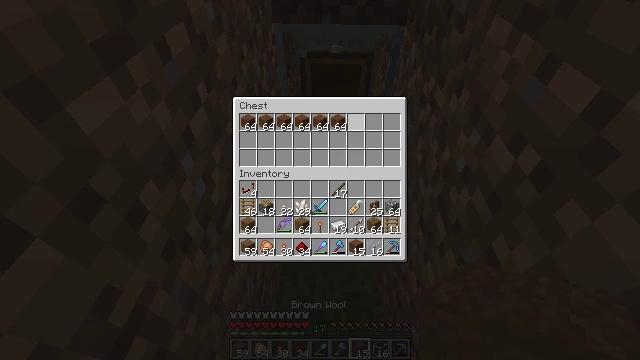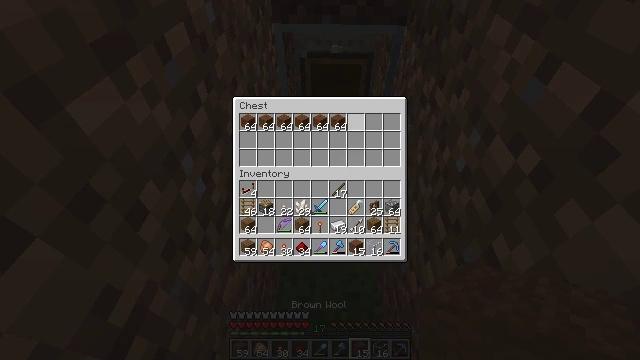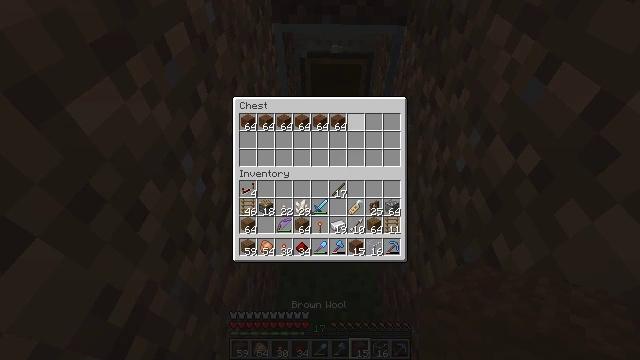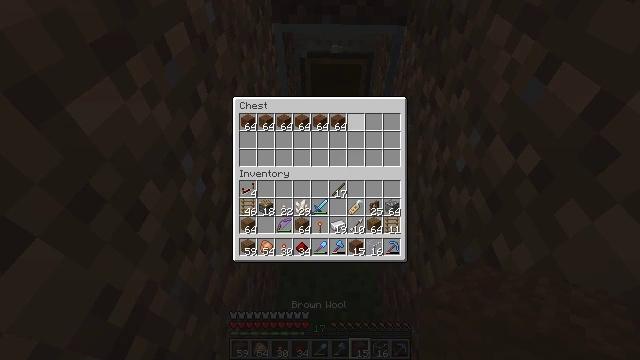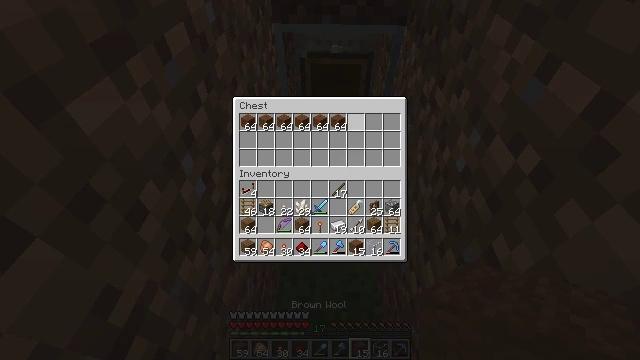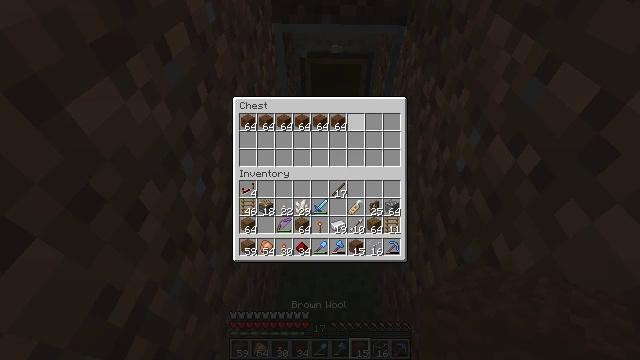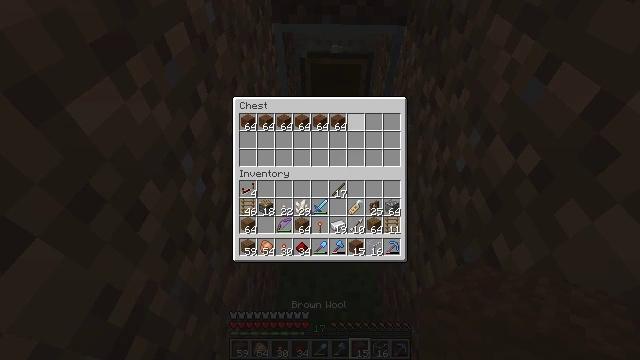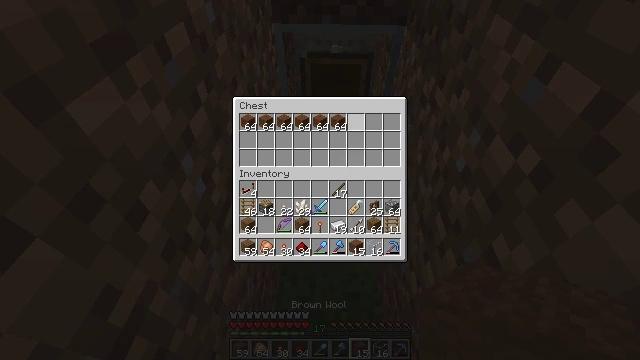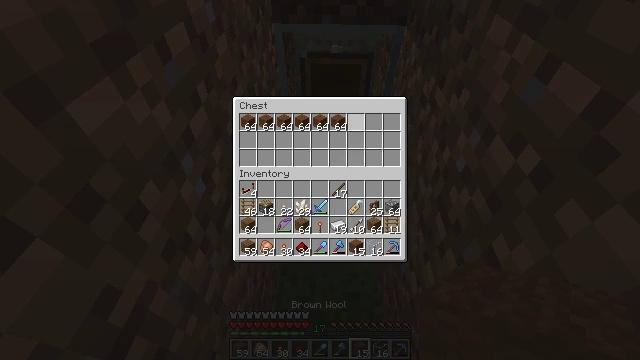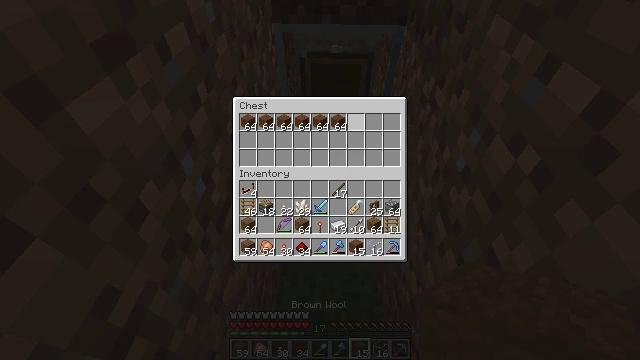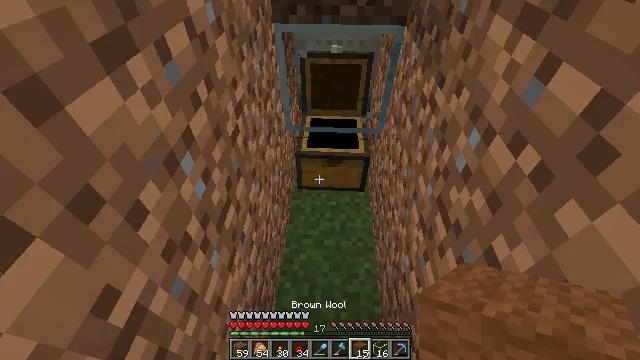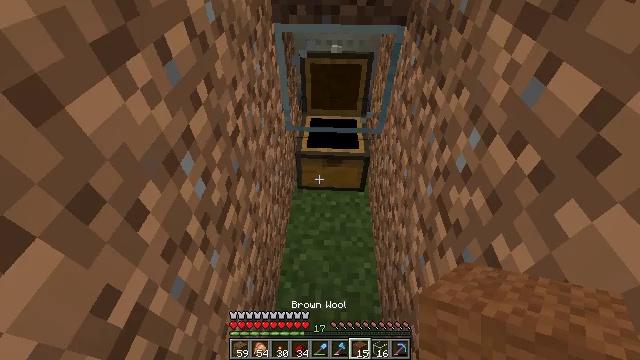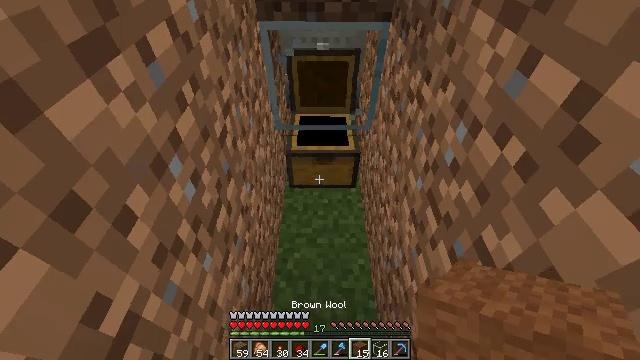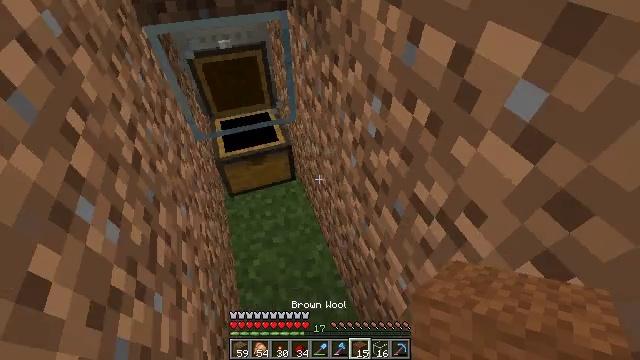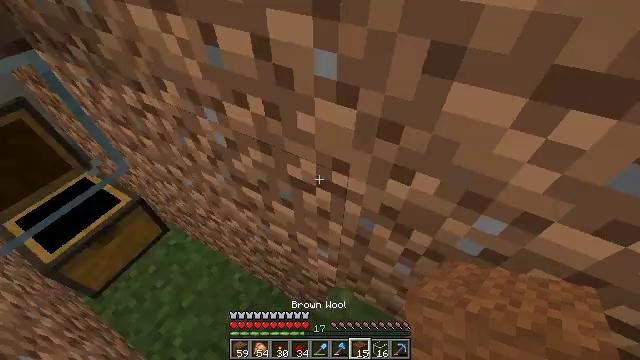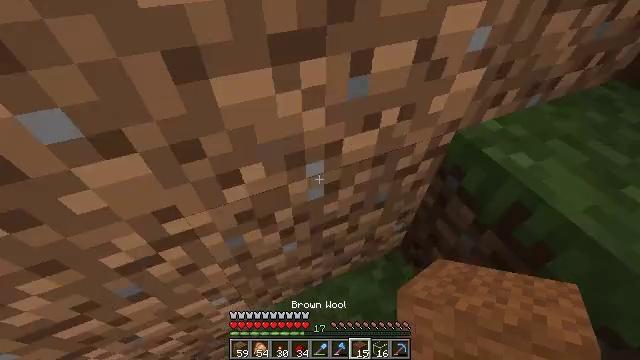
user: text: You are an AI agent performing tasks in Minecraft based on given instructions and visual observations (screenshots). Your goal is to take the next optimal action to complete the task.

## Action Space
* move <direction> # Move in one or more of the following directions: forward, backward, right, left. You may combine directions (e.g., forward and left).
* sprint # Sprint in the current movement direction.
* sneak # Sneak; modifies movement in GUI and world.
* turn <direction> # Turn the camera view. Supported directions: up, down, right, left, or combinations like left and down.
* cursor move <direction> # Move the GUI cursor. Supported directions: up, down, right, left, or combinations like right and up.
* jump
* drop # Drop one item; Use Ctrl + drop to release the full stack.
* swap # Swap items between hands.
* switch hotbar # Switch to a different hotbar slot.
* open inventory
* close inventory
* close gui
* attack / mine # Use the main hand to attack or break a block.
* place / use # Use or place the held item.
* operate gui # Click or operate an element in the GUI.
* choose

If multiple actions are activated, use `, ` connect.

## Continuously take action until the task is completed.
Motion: motion action
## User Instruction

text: Utilize the crafting table to create a brown bed.
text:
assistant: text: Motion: no_op
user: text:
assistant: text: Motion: no_op
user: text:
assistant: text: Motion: no_op
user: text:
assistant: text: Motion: no_op
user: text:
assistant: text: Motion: no_op
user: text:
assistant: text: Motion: no_op
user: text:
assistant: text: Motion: no_op
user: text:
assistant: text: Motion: no_op
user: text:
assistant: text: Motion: no_op
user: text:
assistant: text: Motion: no_op
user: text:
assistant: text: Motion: close gui
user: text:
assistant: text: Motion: turn right
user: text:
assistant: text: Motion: turn right and down
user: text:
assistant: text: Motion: turn right
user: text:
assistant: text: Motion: turn right
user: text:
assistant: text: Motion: turn right and up
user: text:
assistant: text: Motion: turn right and up
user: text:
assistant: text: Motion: turn right
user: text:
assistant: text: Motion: no_op
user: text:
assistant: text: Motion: no_op
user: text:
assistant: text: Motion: no_op
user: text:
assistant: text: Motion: no_op
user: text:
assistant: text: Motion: move forward
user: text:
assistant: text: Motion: move forward, turn left
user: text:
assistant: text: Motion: move forward, turn up
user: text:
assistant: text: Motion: move forward, turn up
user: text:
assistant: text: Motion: move forward, turn up
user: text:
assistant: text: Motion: move forward, turn right and up, jump
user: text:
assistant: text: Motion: move forward, turn right and up, jump
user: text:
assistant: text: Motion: move forward, turn up, jump